Field crop: maize
Growth stage: 2
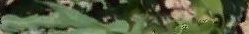
Species: maize